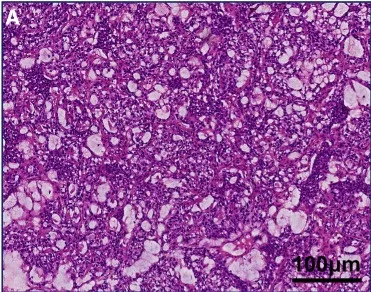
Yolk sac tumor on the left side.
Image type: pathology (h&e)